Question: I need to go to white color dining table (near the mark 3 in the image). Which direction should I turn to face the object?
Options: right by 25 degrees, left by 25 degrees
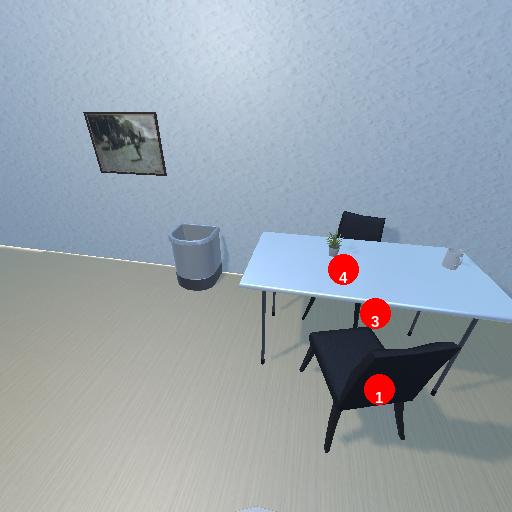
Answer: right by 25 degrees